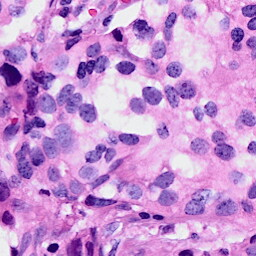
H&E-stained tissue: Breast